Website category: camera
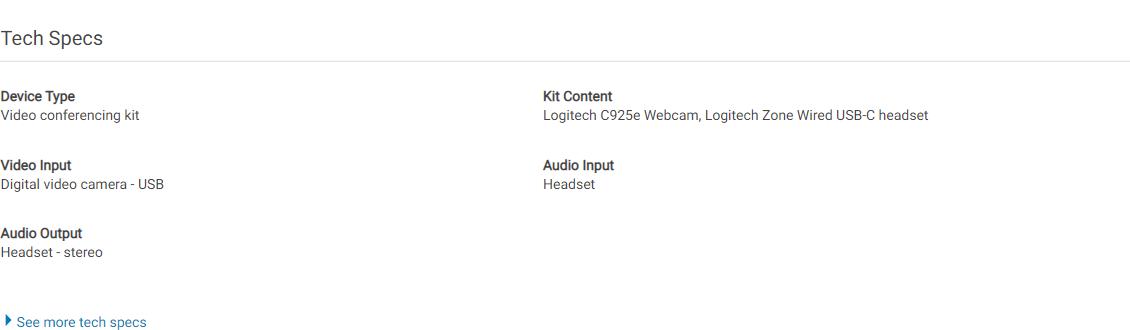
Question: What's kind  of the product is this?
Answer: Video conferencing kit

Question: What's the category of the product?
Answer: Video conferencing kit

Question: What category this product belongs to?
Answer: Video conferencing kit

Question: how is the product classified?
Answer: Video conferencing kit

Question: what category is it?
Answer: Video conferencing kit

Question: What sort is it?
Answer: Video conferencing kit

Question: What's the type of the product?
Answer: Video conferencing kit

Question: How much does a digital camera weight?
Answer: Video conferencing kit

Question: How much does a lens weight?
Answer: Video conferencing kit

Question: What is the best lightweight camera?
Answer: Video conferencing kit

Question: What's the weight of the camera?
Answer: Video conferencing kit

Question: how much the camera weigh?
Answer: Video conferencing kit

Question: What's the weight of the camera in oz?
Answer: Video conferencing kit

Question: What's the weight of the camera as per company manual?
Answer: Video conferencing kit

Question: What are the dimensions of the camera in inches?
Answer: Video conferencing kit

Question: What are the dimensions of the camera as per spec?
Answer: Video conferencing kit

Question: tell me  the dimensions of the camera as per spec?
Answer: Video conferencing kit

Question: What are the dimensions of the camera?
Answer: Video conferencing kit

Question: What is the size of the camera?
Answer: Video conferencing kit

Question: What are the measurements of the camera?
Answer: Video conferencing kit

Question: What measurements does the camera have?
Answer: Video conferencing kit

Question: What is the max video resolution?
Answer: Video conferencing kit

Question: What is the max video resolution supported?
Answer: Video conferencing kit

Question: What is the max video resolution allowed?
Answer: Video conferencing kit